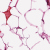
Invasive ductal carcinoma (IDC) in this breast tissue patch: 0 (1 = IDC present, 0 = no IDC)